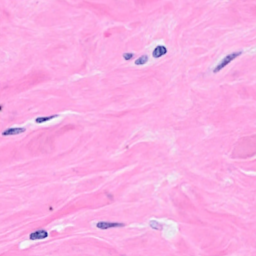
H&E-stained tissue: Breast